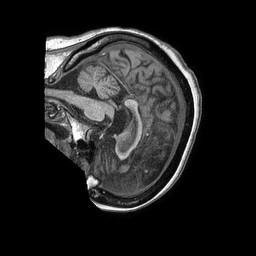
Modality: T1w
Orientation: sagittal
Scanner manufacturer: philips
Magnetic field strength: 1.5 T
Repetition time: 0.007747 s
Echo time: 0.003534 s